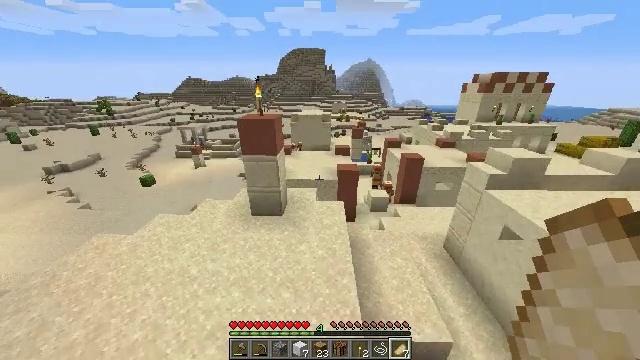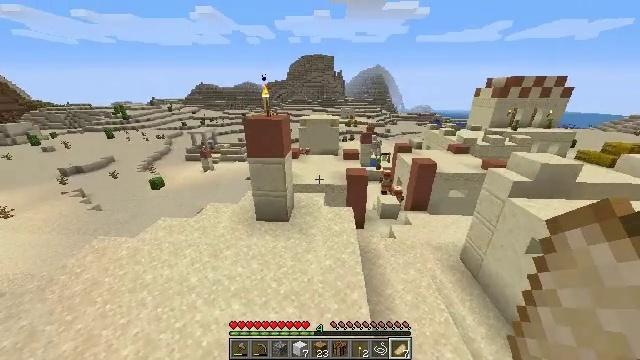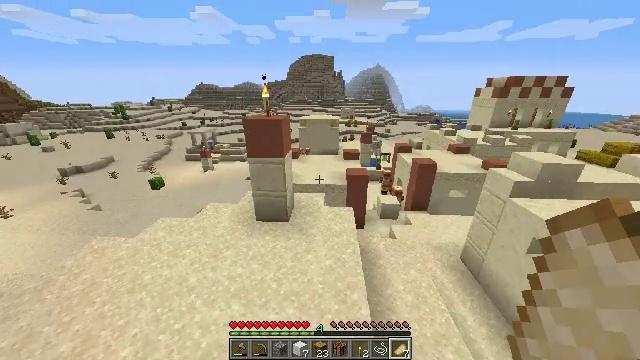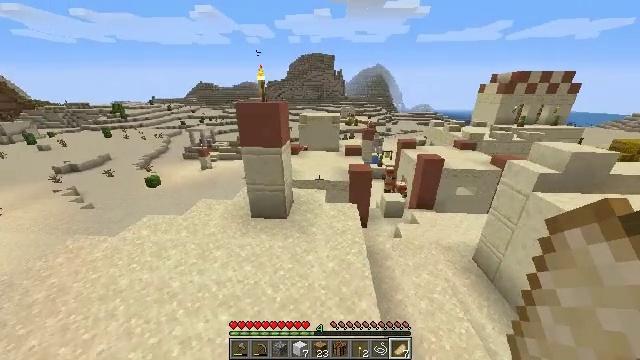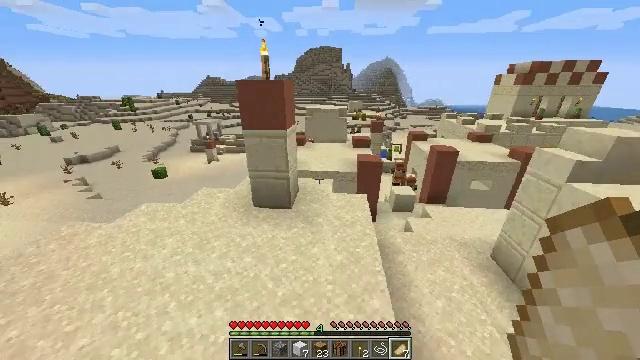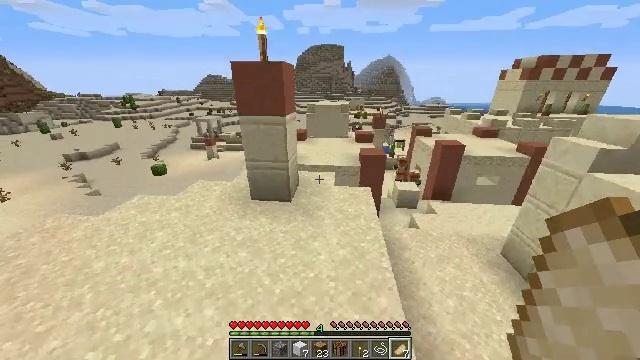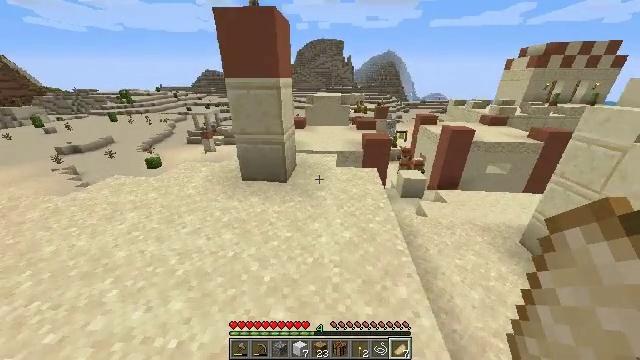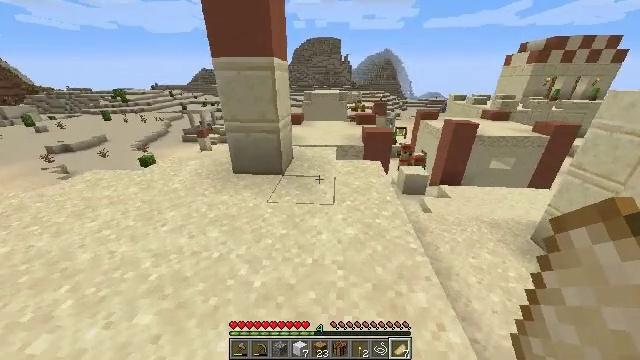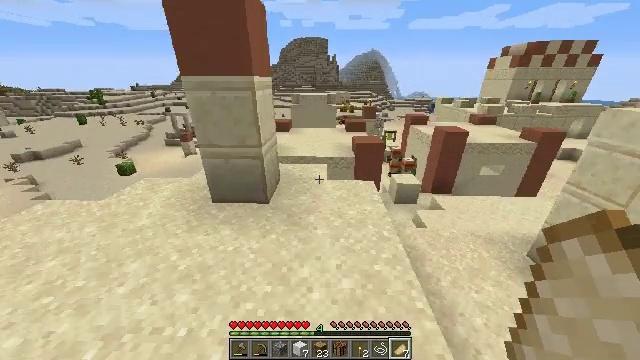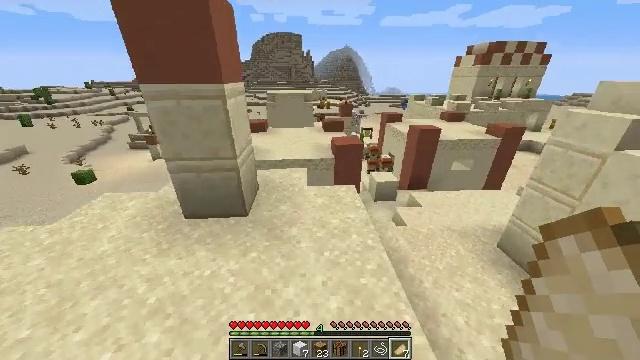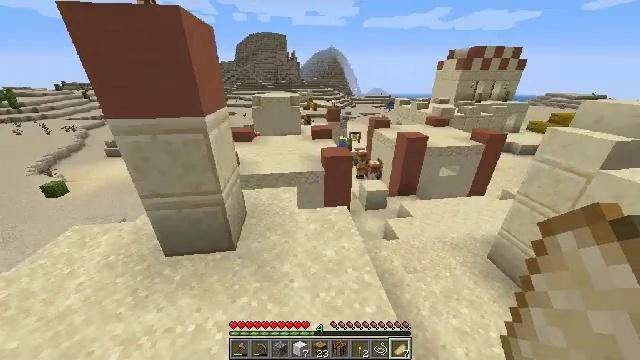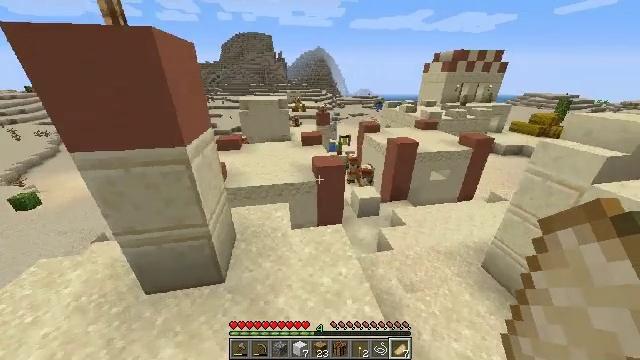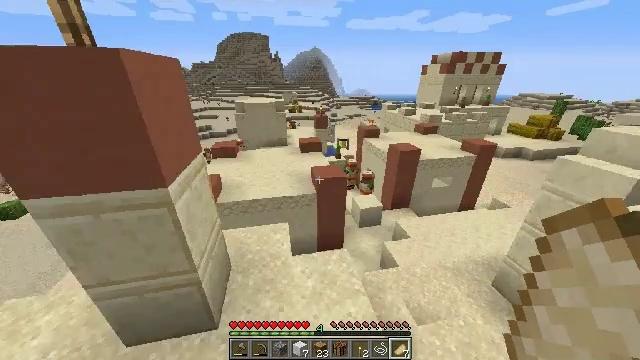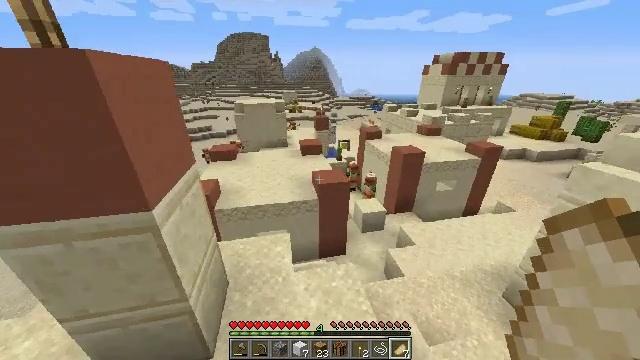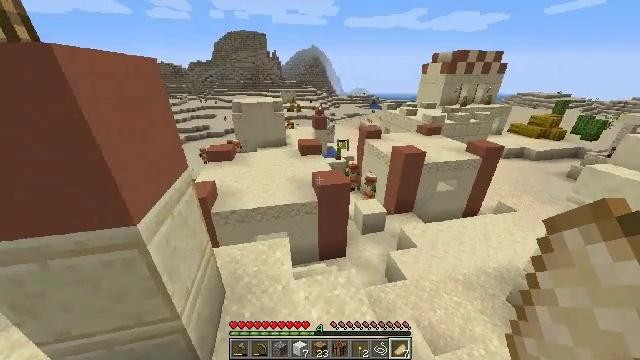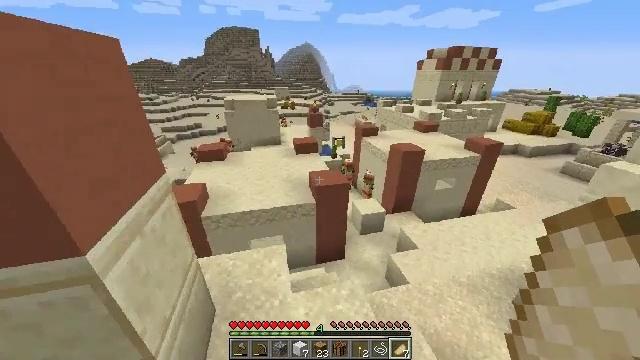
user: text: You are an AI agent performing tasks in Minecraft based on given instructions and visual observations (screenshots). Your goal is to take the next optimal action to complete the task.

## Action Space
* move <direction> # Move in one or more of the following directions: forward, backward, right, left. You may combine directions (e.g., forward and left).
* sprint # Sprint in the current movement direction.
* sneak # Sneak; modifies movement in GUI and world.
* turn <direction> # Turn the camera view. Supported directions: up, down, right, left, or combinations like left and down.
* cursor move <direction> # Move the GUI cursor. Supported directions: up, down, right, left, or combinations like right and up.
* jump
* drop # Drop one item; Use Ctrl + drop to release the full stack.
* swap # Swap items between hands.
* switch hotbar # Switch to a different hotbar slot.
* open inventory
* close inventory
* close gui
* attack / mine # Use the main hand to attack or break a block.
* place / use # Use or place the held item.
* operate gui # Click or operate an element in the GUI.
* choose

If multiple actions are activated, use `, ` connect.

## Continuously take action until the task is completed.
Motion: motion action
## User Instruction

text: Mine the terracotta block.
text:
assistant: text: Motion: move forward, turn left and up, jump
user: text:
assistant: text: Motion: move forward, sprint, jump
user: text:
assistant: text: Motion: move forward, sprint, jump
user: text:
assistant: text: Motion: move forward, sprint, turn left and down, jump
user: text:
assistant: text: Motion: move forward, sprint, jump
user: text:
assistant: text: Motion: move forward, sprint, jump
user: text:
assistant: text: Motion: move forward, sprint, jump
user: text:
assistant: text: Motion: move forward, sprint, turn right, jump
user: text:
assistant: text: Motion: move forward, sprint, turn right, jump
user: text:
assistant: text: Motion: move forward, sprint, turn right, jump
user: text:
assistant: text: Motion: move forward, sprint, turn right, jump
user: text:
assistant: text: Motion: move forward, sprint, jump
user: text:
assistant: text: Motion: move forward, sprint, jump
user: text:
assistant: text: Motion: move forward, sprint, jump
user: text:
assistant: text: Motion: move forward, sprint, turn right, jump
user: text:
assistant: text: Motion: move forward, sprint, turn right, jump
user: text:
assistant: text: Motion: move forward, sprint, turn right, jump
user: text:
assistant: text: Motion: move forward, sprint, turn right, jump
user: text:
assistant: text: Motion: move forward, sprint, turn right, jump
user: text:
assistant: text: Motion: move forward, sprint, turn right and down, jump
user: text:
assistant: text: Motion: move forward, sprint, turn right and down, jump
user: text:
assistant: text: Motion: move forward, sprint, turn right and down, jump
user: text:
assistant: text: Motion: move forward, sprint, turn down, jump
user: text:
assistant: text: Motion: move forward, sprint, jump
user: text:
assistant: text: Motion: move forward, sprint, turn right and down, jump
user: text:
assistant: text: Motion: move forward, sprint, turn right and down, jump
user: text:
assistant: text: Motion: move forward, sprint, turn right, jump
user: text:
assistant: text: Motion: move forward, sprint, turn right and up, jump
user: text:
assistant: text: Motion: move forward, sprint, turn right, jump
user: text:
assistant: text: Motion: move forward, sprint